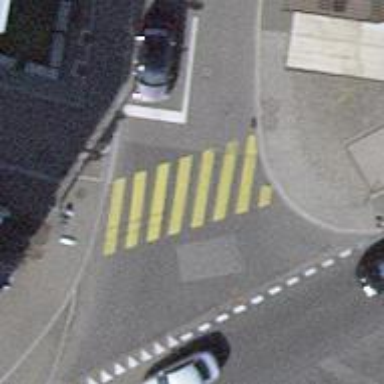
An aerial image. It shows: Crossing with zebra markings controlled by traffic signals.